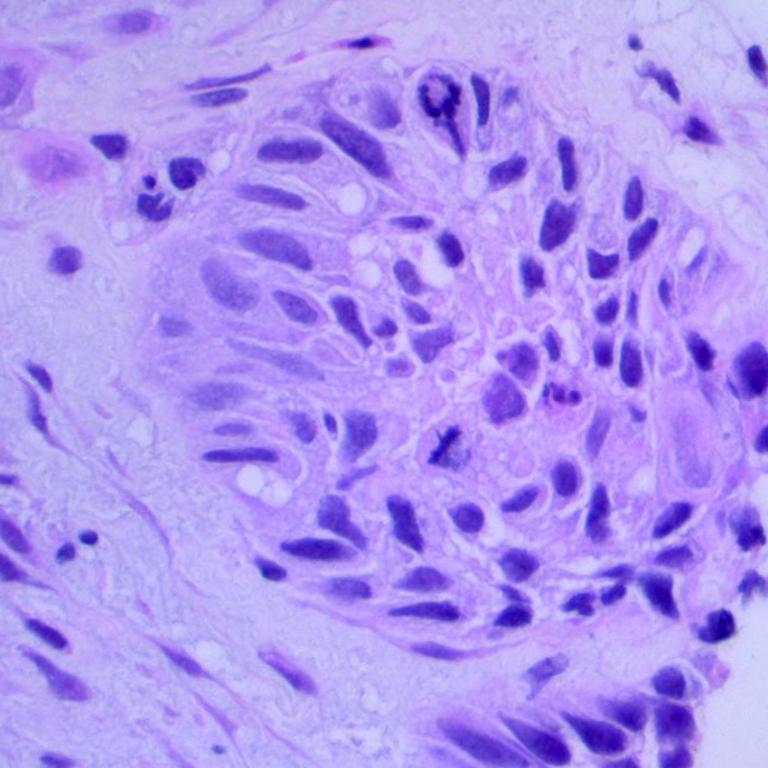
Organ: lung
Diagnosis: squamous carcinomas